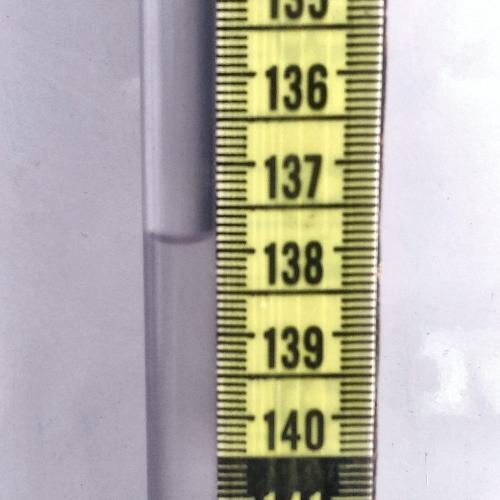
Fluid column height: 137.8 cm